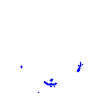
Particle: proton